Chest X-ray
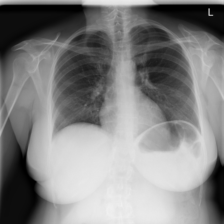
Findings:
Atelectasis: negative
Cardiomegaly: negative
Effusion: negative
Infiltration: negative
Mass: negative
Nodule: negative
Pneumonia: negative
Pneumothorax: negative
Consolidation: negative
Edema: negative
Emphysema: negative
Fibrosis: negative
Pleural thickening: negative
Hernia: negative